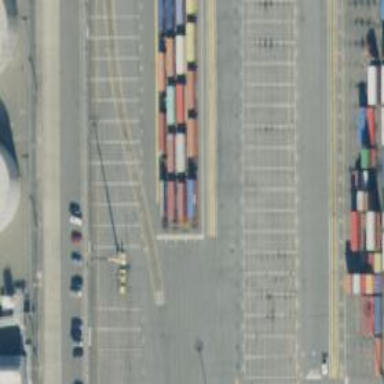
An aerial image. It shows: Railway yard in service.